Question: I have following SQL query which is computing grouped data by days and gives following result:

Now i would like to convert this SQL query to calculate data grouped by months, is means that in column date should be:
'''
2014-01
2014-02
2014-03
...
'''
With sum of DIALS_CNT and other values (See example below)
'''
2014-01 | 120 | 56 | 26 | 40
'''
Could somebody tells me how can i get sum of columns by values and group by months?
Many thanks for any help.
'''
var DIALS_CNT = "DIALS_CNT";
var APPT_CNT = "APPT_CNT";
var CONVERS_CNT = "CONVERS_CNT";
var CANNOT_REACH_CNT = "CANNOT_REACH_CNT";
var DIALED_CALLS_TABLE = "dialed_calls";
var CALL_RESULT_STATE_APPT = "APPT";
var CALL_RESULT_STATE_CONV_NO_APPT = "CONV_NO_APPT";
var CALL_RESULT_STATE_CANNOT_REACH = "CANNOT_REACH";
var DATE_FROM = $scope.dateFrom;
var DATE_TO = $scope.dateTo;
var sqlQuery =
"SELECT d.date AS DATE, "+
"IFNULL(DIALS_CNT, 0) AS "+DIALS_CNT+", "+
"IFNULL(APPT_CNT, 0) AS "+APPT_CNT+", "+
"IFNULL(CONVERS_CNT, 0) AS "+CONVERS_CNT+", "+
"IFNULL(CANNOT_REACH_CNT, 0) AS "+CANNOT_REACH_CNT+" "+
"FROM "+
"(SELECT DATE('2014-01-01', '+' || (t4.i*10000 + t3.i*1000 + t2.i*100 + t1.i*10 + t0.i) || ' days') date FROM "+
"(SELECT 0 i UNION SELECT 1 UNION SELECT 2 UNION SELECT 3 UNION SELECT 4 UNION SELECT 5 UNION SELECT 6 UNION SELECT 7 UNION SELECT 8 UNION SELECT 9) t0, "+
"(SELECT 0 i UNION SELECT 1 UNION SELECT 2 UNION SELECT 3 UNION SELECT 4 UNION SELECT 5 UNION SELECT 6 UNION SELECT 7 UNION SELECT 8 UNION SELECT 9) t1, "+
"(SELECT 0 i UNION SELECT 1 UNION SELECT 2 UNION SELECT 3 UNION SELECT 4 UNION SELECT 5 UNION SELECT 6 UNION SELECT 7 UNION SELECT 8 UNION SELECT 9) t2, "+
"(SELECT 0 i UNION SELECT 1 UNION SELECT 2 UNION SELECT 3 UNION SELECT 4 UNION SELECT 5 UNION SELECT 6 UNION SELECT 7 UNION SELECT 8 UNION SELECT 9) t3, "+
"(SELECT 0 i UNION SELECT 1 UNION SELECT 2 UNION SELECT 3 UNION SELECT 4 UNION SELECT 5 UNION SELECT 6 UNION SELECT 7 UNION SELECT 8 UNION SELECT 9) t4) d "+
"LEFT JOIN "+
"("+
"SELECT substr(m.date, 1, 10) as my_date, COUNT(m.ID) AS '"+DIALS_CNT+"', "+
"(SELECT COUNT(*) FROM "+DIALED_CALLS_TABLE+" subq WHERE subq.call_result = '"+CALL_RESULT_STATE_APPT+"' "+
"AND substr(m.date, 1, 10) = substr(subq.DATE, 1, 10)) AS '"+APPT_CNT+"', "+
" (SELECT COUNT(*) FROM "+DIALED_CALLS_TABLE+" subq WHERE subq.call_result = '"+CALL_RESULT_STATE_CONV_NO_APPT+"' "+
"AND substr(m.date, 1, 10) = substr(subq.DATE, 1, 10)) AS '"+CONVERS_CNT+"', "+
" (SELECT COUNT(*) FROM "+DIALED_CALLS_TABLE+" subq WHERE subq.call_result = '"+CALL_RESULT_STATE_CANNOT_REACH+"' "+
"AND substr(m.date, 1, 10) = substr(subq.DATE, 1, 10)) AS '"+CANNOT_REACH_CNT+"' "+
"FROM "+DIALED_CALLS_TABLE+" m "+
"GROUP BY my_date "+
") t "+
"ON d.date = t.my_date "+
"WHERE d.date BETWEEN '"+DATE_FROM+"' AND '"+DATE_TO+"' "+
"ORDER BY d.date DESC; ";
'''
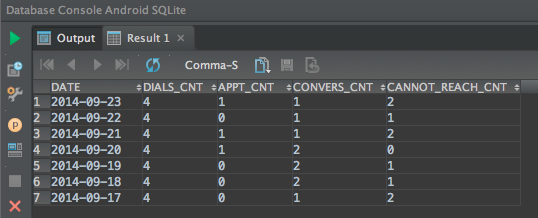
Answer: Use 'strftime' from <URL>.
Example:
'''
sqlite> .dump
PRAGMA foreign_keys=OFF;
BEGIN TRANSACTION;
CREATE TABLE t (
title text,
date datetime);
INSERT INTO "t" VALUES('foo','2014-09-30');
INSERT INTO "t" VALUES('bar','2014-09-28');
INSERT INTO "t" VALUES('baz','2014-08-27');
COMMIT;
sqlite> select strftime("%Y-%m", date) as d,
count(*) as c
from t
group by strftime("%Y-%m", date);
2014-08|1
2014-09|2
'''
Adapting this to your table structure and query should be easy.